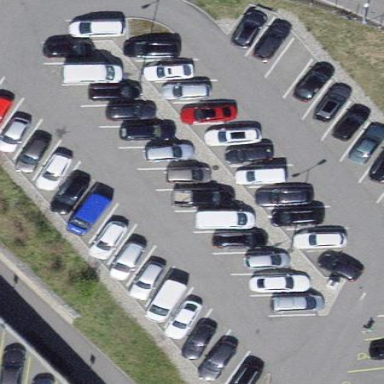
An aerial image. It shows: Parking aisle designated as service road.